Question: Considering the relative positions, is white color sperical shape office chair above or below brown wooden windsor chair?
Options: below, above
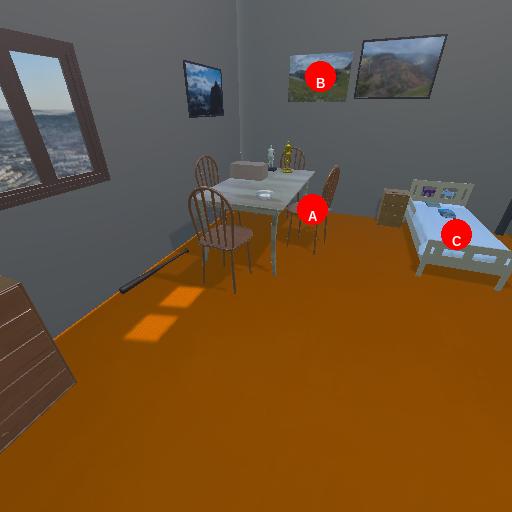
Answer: below